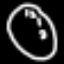
Label: clock